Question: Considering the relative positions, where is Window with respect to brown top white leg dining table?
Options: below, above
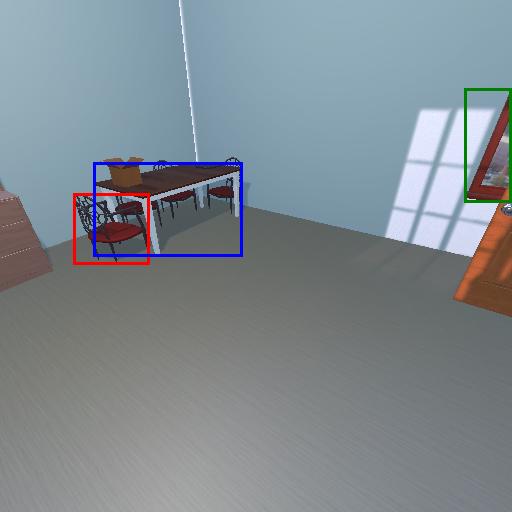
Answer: below